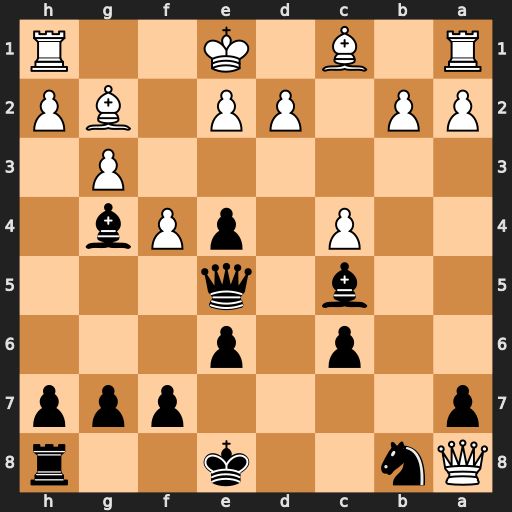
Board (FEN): Qn2k2r/p4ppp/2p1p3/2b1q3/2P1pPb1/6P1/PP1PP1BP/R1B1K2R
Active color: b
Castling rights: KQk
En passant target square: f3
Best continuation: exf3 Qxb8+ Qxb8